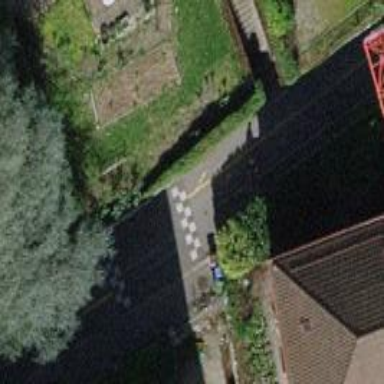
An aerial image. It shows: Table-style traffic calming feature.